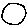
Label: circle